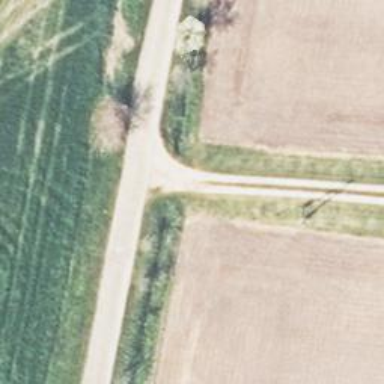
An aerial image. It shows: Unclassified road.